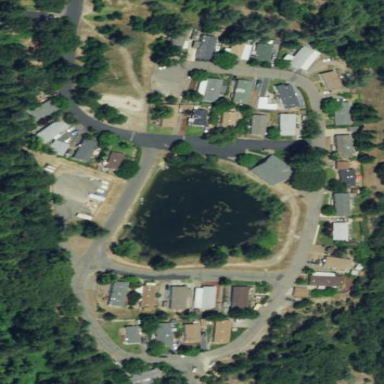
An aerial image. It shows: Residential area known as trailer park.